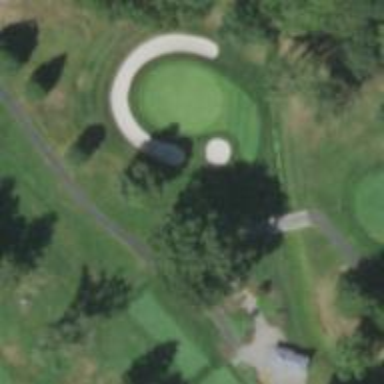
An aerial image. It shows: Service road that includes bridge over golf cart path.